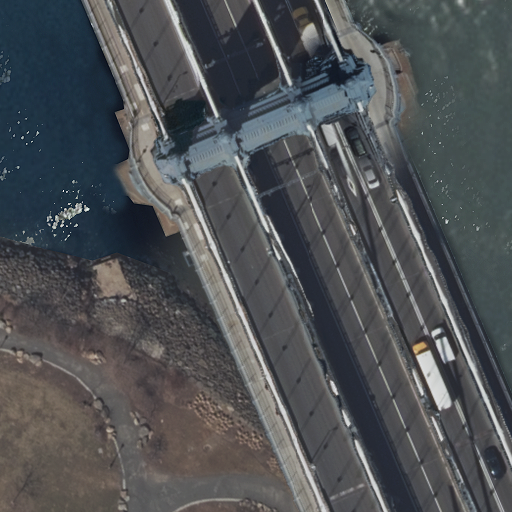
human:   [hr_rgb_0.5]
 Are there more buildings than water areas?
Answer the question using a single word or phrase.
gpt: no

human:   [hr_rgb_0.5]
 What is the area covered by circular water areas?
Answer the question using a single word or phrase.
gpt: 0m2

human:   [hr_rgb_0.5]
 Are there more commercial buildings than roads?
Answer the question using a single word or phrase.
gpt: no

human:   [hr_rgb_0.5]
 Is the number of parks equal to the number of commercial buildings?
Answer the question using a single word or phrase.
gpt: no

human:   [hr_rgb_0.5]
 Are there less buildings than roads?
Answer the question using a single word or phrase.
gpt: yes

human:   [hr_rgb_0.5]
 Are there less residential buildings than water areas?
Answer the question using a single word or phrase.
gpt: no

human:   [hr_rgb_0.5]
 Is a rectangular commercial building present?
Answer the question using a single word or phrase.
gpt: no

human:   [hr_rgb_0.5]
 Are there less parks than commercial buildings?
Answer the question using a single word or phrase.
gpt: no

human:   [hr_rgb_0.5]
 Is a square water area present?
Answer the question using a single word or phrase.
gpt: no

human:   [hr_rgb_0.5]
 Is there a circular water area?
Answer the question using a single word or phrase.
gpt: no

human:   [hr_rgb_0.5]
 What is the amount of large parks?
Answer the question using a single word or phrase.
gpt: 1

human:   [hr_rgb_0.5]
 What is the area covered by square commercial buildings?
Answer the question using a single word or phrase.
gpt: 0m2

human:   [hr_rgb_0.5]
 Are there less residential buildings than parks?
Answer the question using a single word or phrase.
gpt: no

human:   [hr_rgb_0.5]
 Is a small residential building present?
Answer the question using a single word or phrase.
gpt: no

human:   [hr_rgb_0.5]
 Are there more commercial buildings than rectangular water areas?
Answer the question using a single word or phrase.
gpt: no

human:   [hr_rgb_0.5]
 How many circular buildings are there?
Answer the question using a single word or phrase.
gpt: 0

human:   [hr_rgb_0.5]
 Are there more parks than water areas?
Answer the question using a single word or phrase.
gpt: no

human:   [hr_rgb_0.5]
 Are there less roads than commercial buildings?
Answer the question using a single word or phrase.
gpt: no

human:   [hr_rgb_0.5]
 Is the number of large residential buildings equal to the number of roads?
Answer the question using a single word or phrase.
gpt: no

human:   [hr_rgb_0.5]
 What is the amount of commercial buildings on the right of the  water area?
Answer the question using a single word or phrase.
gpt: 0

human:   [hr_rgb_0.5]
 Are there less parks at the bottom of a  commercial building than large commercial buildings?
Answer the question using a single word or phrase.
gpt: no

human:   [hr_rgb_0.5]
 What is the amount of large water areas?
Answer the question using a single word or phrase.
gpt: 1

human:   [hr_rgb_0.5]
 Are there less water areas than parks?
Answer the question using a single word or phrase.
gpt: no

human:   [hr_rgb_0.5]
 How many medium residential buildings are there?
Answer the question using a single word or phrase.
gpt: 1

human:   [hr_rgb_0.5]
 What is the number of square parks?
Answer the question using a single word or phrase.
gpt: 0

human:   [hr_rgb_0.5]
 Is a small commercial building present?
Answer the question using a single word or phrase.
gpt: no

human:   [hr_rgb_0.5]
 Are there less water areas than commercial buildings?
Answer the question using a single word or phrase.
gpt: no

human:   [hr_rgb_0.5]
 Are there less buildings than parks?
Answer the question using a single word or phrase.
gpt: no

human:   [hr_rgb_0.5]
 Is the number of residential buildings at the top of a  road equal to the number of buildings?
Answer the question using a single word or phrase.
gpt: yes

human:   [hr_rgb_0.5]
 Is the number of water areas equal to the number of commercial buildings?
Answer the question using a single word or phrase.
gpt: no

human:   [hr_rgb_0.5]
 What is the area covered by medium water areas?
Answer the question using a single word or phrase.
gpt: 0m2

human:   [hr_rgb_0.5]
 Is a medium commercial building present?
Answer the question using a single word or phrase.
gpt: no

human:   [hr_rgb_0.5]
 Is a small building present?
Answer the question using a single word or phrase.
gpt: no

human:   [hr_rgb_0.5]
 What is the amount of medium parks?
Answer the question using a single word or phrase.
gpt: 0

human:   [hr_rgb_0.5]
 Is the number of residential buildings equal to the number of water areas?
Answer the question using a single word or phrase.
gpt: yes

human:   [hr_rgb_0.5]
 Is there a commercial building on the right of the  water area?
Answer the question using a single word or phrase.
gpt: no